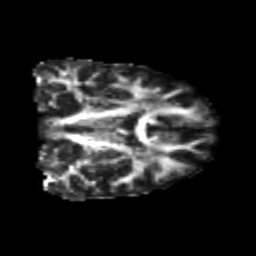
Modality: FA
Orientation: coronal
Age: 23
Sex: female
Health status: healthy
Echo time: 0.074 s